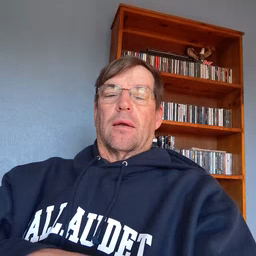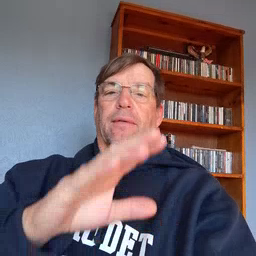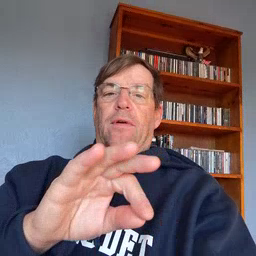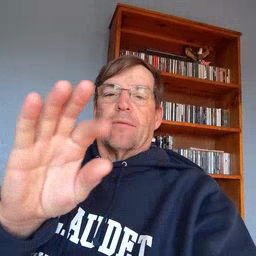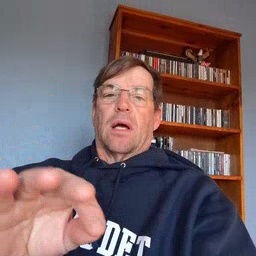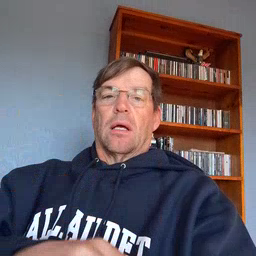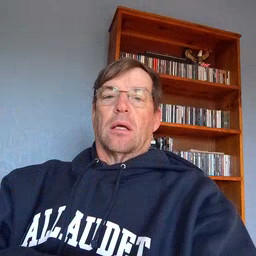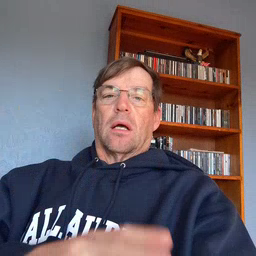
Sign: frenchfries